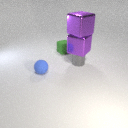
small gray metal cylinder below large purple metal cube